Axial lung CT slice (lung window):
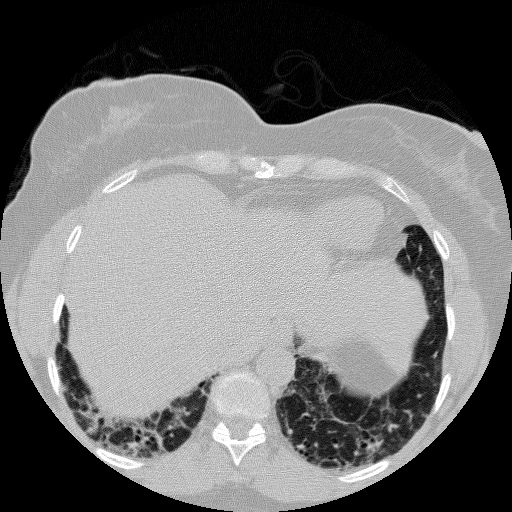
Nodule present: no